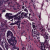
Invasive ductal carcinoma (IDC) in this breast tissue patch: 1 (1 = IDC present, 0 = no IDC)